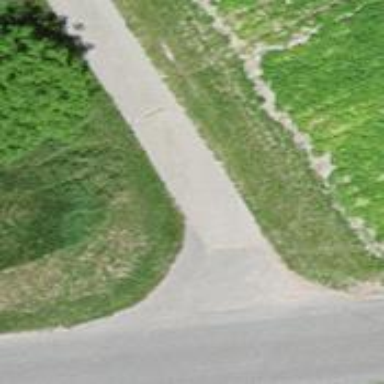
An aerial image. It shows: Paved track with grade1 quality.